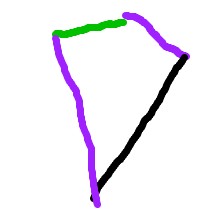
Shape: kite